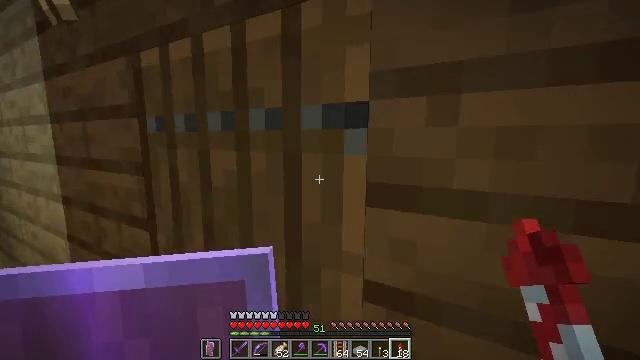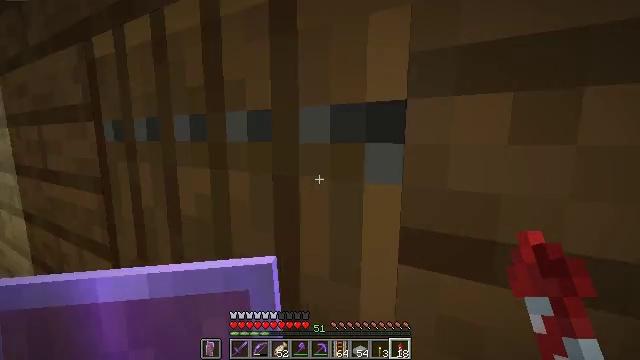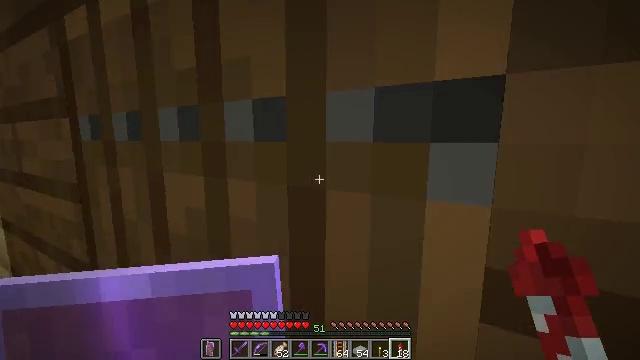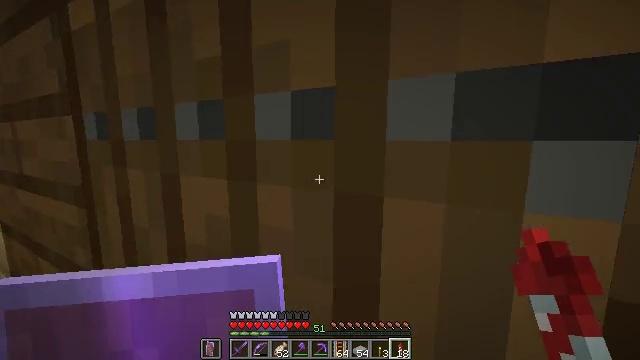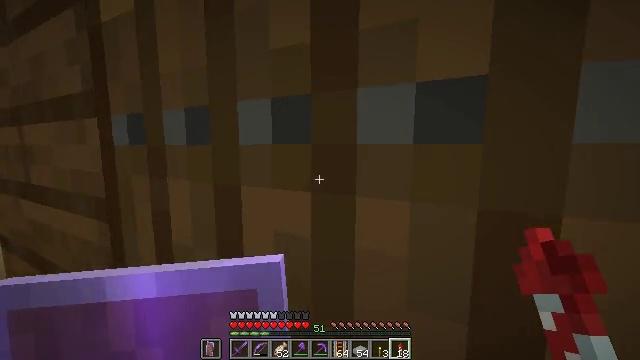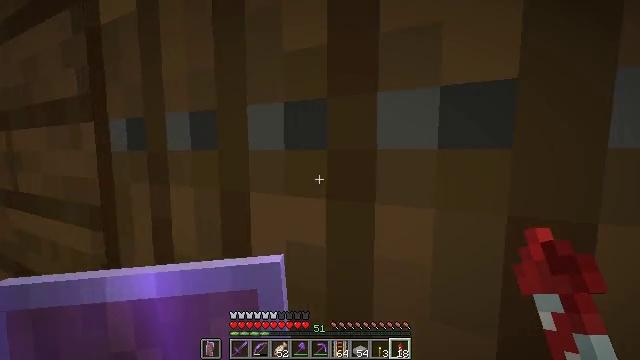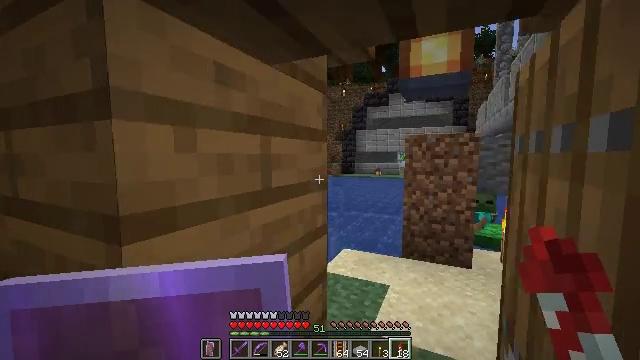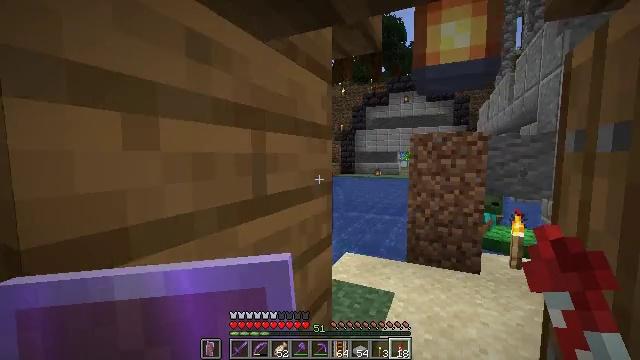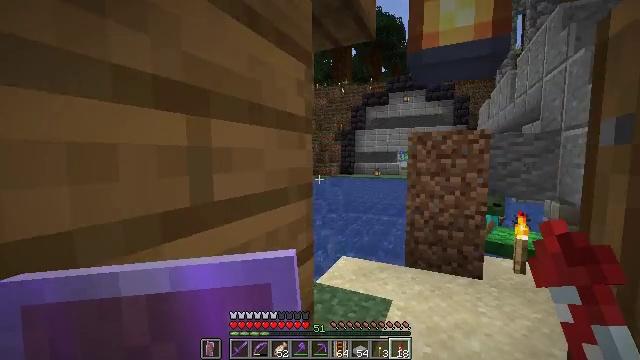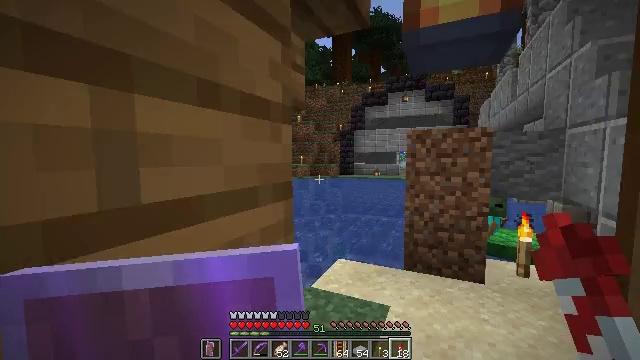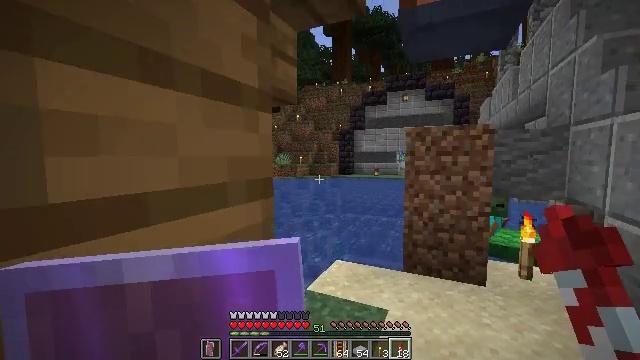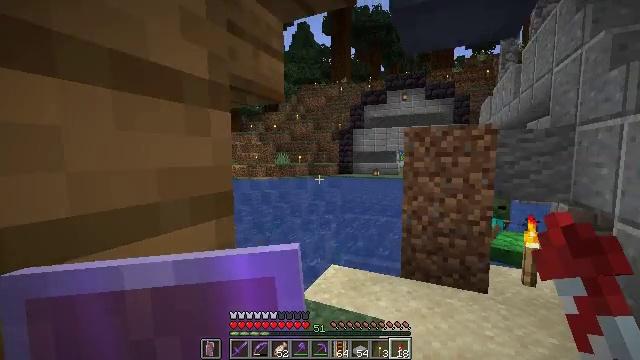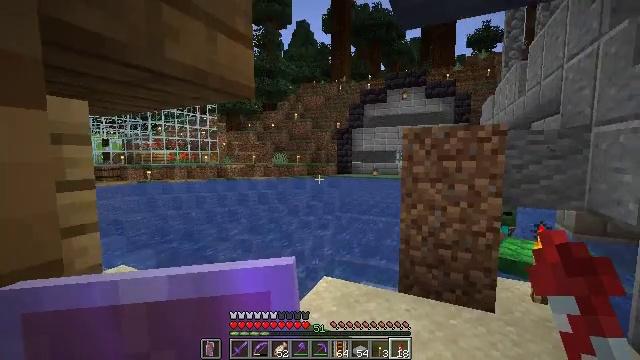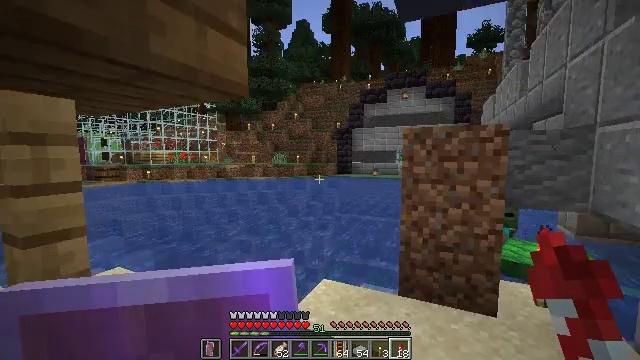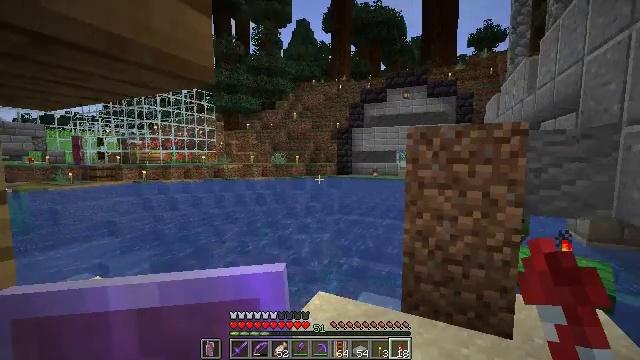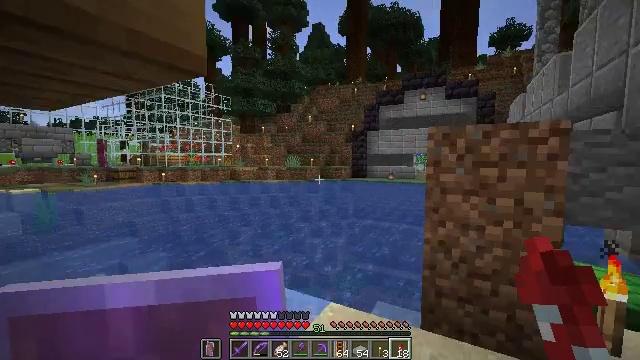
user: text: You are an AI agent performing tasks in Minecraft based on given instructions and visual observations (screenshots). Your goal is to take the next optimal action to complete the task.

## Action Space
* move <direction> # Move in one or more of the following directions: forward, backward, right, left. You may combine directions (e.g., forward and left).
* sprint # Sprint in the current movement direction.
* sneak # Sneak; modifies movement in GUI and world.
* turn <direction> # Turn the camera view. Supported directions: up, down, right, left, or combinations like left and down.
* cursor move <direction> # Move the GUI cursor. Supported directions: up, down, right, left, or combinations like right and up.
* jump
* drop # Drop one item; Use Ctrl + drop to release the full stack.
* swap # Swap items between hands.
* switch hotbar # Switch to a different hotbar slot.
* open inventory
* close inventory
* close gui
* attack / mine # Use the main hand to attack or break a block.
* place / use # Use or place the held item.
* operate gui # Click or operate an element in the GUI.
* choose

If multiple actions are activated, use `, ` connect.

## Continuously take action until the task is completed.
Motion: motion action
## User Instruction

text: Kill the slime.
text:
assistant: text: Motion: move forward
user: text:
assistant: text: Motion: move forward
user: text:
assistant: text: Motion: move forward
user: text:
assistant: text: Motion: move forward, turn right and up
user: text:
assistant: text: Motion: move forward, turn right and up
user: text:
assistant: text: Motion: move forward
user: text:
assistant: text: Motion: move forward and move right
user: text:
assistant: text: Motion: move forward and move right
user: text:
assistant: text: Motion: move forward and move right
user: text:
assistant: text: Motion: move forward and move right
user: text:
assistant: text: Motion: move forward and move right
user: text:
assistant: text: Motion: move forward
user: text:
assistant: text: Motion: move forward
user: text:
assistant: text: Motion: move forward
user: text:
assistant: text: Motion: move forward, turn left
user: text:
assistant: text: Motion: move forward, turn left and up
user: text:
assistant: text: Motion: move forward, turn left
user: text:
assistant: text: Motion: move forward, sprint, turn left
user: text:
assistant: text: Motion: move forward, sprint
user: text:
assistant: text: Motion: move forward, sprint
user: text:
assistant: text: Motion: move forward, sprint
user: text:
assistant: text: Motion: move forward, sprint
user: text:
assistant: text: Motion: move forward, sprint, turn left
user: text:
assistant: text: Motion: move forward, sprint, turn left, jump
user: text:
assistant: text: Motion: move forward, sprint, turn left, jump
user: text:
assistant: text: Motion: move forward, sprint, jump
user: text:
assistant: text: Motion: move forward, sprint, jump
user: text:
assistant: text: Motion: move forward, sprint, turn up
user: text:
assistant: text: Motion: move forward, sprint, turn up
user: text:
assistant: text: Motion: move forward, sprint, turn left and up